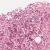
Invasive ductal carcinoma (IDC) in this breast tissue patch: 1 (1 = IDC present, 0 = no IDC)